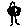
Label: tree